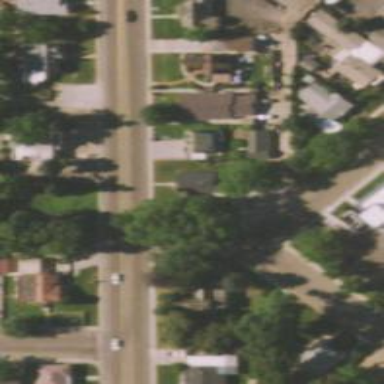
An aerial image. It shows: Road with stop sign.